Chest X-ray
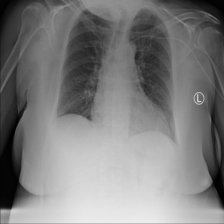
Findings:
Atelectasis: negative
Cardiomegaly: negative
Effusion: negative
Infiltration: negative
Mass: negative
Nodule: negative
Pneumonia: negative
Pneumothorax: negative
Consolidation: negative
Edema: negative
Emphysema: negative
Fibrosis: negative
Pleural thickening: negative
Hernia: negative